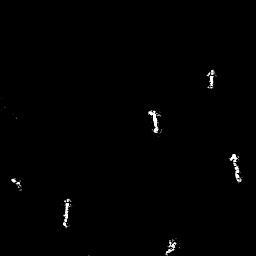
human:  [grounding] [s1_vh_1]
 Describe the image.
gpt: In the satellite image, there is  <ref>2 small ship </ref> <box>[[23, 76, 28, 89, 0], [3, 67, 8, 75, 0]]</box> located at bottom left,  <ref>1 small ship </ref> <box>[[56, 40, 63, 52, 0]]</box> located at center,  <ref>1 small ship </ref> <box>[[79, 25, 84, 35, 0]]</box> located at right,  <ref>1 medium ship </ref> <box>[[88, 58, 94, 71, 0]]</box> located at right,  <ref>1 small ship </ref> <box>[[61, 94, 69, 99, 0]]</box> located at bottom.